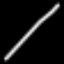
Label: line